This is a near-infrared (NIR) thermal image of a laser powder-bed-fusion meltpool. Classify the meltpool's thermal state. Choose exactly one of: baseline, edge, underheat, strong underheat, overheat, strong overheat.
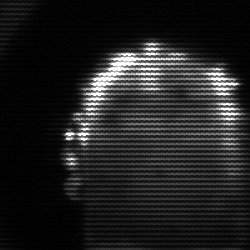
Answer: baseline